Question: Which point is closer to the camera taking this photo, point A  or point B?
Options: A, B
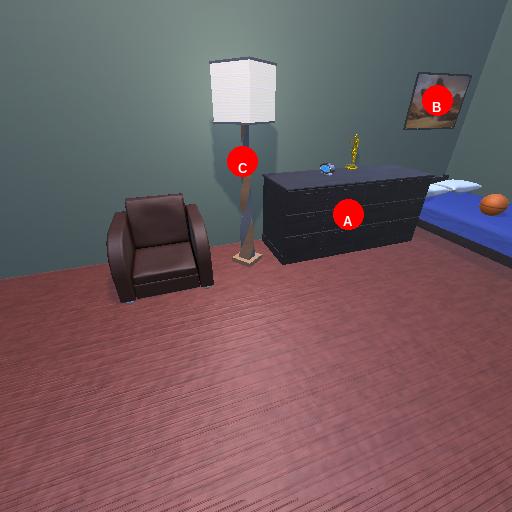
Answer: A